Question: The code fragment below (nothing else in the playground) creates errors I cannot fathom. Any assistance would be appreciated.
'''
protocol p: ExpressibleByDictionaryLiteral {
associatedtype T
var entries: [Int: T] {get set}
mutating func add( id:Int, e:T )->Bool
}
extension p {
init(dictionaryLiteral elements: (Int, T)...) {
self.init(initializeFrom: elements.reduce(into: [Key: Value](),
{ (result, tuple) in result[tuple.0] = tuple.1 } ))
}
init(initializeFrom: [Key: Value]) {
entries = initializeFrom
}
}
'''

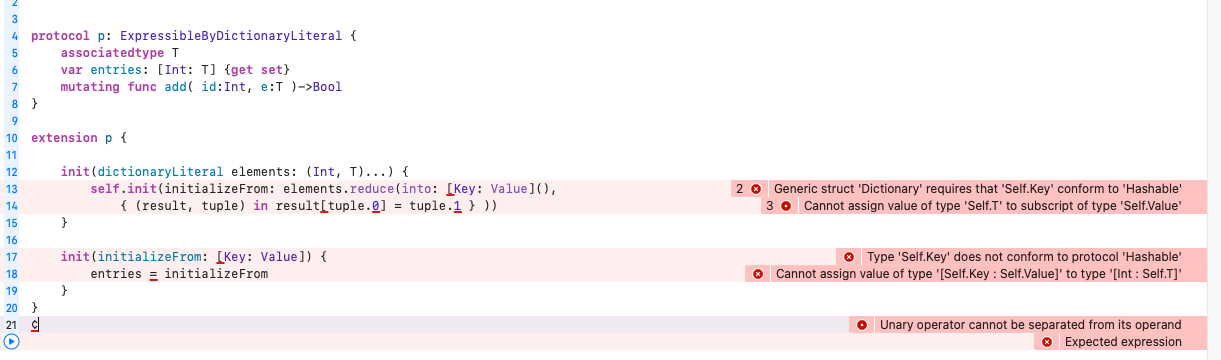
Answer: It looks like you want to constrain 'Key' to be an 'Int' and 'Value' to be 'T'.
'Key' and 'Value' are already associated types on 'ExpressibleByDictionaryLiteral': <URL>
'''
protocol p: ExpressibleByDictionaryLiteral where Key == Int, Value == T { // <-- Here
associatedtype T
var entries: [Int: T] {get set}
mutating func add( id:Int, e:T )->Bool
}
extension p {
init(dictionaryLiteral elements: (Int, T)...) {
self.init(initializeFrom: elements.reduce(into: [Int: T](),
{ (result, tuple) in result[tuple.0] = tuple.1 } ))
}
init(initializeFrom: [Key: Value]) {
self.init()
entries = initializeFrom
}
}
'''
The final error in your screenshot is just a typo.